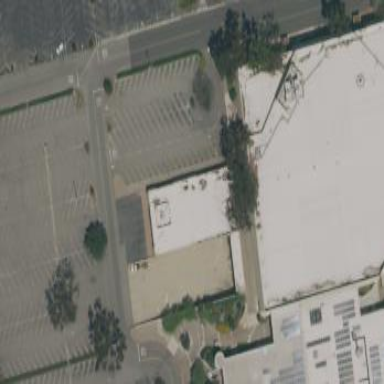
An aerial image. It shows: Department store building.